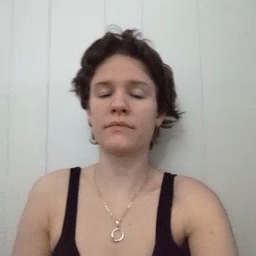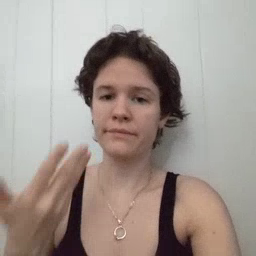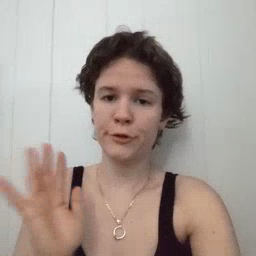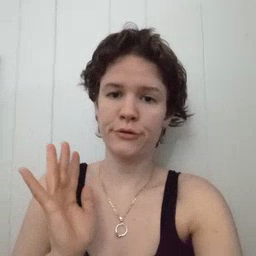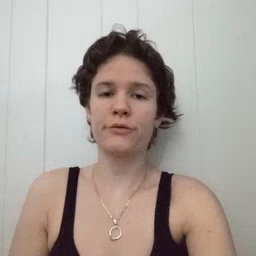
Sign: finish